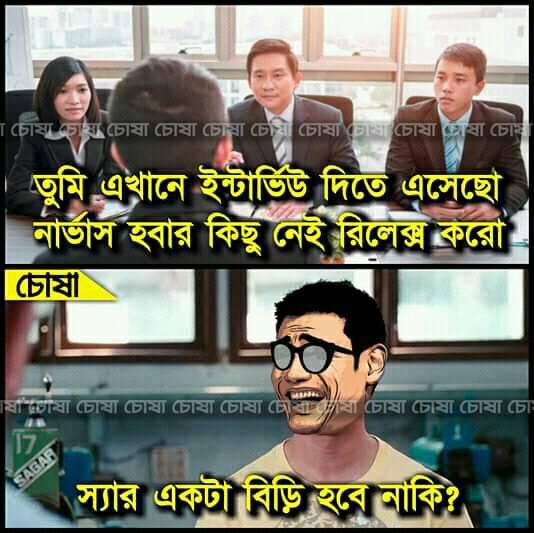
Caption: তুমি এখানে ইন্টার্ভিউ দিতে এসেছো নার্ভাস হবার কিছু নেই রিলেক্স করো   স্যার একটা বিড়ি হবে নাকি?
Label: non-hate